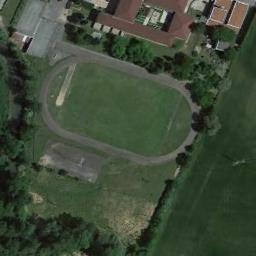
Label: ground_track_field